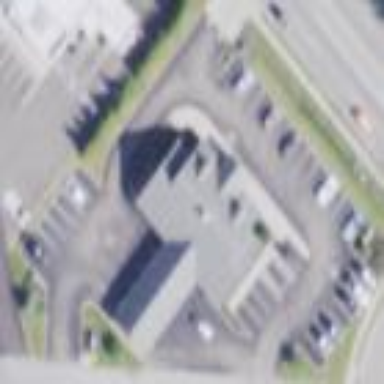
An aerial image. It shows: Parking area with surface.